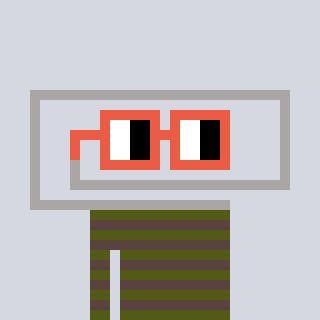
a pixel art character with square orange glasses, a paperclip-shaped head and a darkbrown-colored body on a cool background